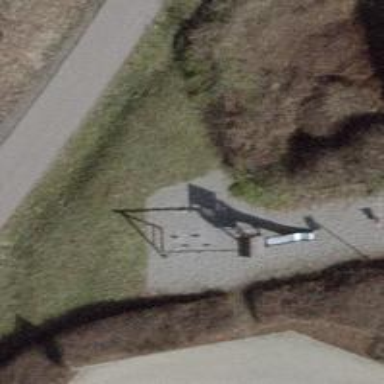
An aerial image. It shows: Playground area for leisure activities on the land.